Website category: university
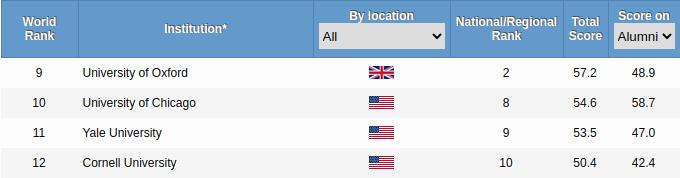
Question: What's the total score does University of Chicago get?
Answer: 54.6

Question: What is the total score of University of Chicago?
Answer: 54.6

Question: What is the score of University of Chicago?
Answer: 54.6

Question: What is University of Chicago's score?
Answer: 54.6

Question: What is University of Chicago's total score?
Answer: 54.6

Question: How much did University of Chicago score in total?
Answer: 54.6

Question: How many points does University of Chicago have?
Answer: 54.6

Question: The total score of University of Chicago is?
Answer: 54.6

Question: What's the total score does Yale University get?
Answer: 53.5

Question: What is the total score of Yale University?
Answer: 53.5

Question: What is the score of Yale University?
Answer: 53.5

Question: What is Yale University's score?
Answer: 53.5

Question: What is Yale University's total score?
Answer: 53.5

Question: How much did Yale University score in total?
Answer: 53.5

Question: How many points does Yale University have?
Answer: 53.5

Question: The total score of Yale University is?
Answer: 53.5

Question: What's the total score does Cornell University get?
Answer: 50.4

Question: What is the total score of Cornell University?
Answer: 50.4

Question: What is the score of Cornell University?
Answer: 50.4

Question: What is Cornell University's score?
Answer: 50.4

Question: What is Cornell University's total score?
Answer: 50.4

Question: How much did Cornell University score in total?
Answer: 50.4

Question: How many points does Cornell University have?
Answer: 50.4

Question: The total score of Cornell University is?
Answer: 50.4

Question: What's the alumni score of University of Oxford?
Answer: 48.9

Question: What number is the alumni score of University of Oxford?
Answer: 48.9

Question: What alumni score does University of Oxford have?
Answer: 48.9

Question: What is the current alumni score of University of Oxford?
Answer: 48.9

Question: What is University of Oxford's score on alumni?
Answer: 48.9

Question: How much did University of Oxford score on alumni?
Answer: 48.9

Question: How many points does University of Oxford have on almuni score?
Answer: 48.9

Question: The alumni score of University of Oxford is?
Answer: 48.9

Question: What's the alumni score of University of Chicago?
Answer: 58.7

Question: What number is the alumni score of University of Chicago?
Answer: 58.7

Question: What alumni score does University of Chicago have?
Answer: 58.7

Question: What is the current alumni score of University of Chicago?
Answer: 58.7

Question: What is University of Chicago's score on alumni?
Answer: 58.7

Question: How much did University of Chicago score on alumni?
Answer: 58.7

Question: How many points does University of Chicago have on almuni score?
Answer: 58.7

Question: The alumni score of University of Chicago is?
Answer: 58.7

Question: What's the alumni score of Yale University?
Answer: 47.0

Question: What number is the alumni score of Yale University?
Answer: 47.0

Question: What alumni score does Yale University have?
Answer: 47.0

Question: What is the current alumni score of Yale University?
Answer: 47.0

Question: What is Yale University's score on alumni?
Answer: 47.0

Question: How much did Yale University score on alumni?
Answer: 47.0

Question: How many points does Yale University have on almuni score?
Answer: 47.0

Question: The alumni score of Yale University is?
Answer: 47.0

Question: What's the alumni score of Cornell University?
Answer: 42.4

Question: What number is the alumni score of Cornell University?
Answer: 42.4

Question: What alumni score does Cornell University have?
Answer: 42.4

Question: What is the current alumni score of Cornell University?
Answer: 42.4

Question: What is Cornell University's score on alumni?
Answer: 42.4

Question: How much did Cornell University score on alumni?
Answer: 42.4

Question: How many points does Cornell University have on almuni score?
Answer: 42.4

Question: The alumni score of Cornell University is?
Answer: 42.4

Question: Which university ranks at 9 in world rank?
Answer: University of Oxford

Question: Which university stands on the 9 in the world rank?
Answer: University of Oxford

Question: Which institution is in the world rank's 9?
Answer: University of Oxford

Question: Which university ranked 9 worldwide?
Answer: University of Oxford

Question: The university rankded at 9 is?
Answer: University of Oxford

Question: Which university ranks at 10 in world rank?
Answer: University of Chicago

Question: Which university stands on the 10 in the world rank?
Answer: University of Chicago

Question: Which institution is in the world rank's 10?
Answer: University of Chicago